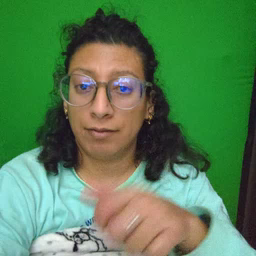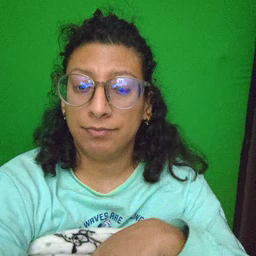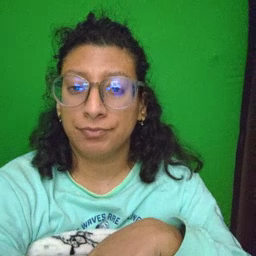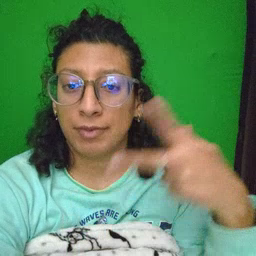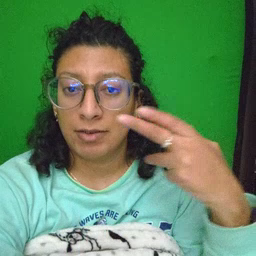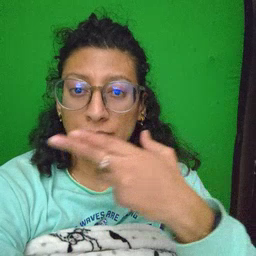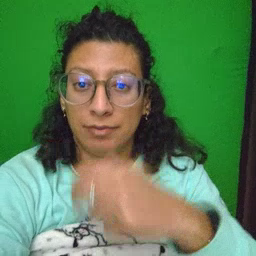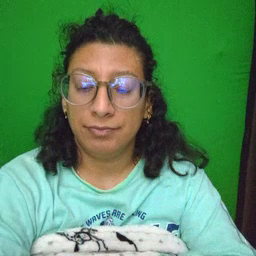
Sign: scissors